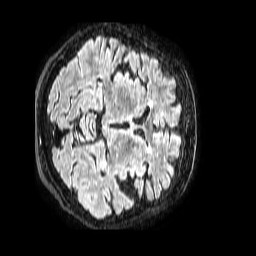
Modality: FLAIR
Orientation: axial
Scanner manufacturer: philips
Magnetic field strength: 1.5 T
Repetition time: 4.8 s
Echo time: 0.3 s